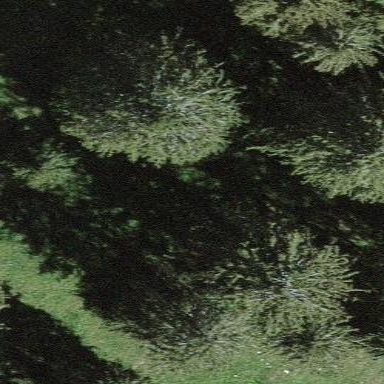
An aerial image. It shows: Forest area.